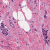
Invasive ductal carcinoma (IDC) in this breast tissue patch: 1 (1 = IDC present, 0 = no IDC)